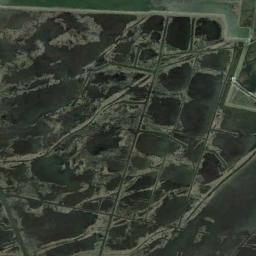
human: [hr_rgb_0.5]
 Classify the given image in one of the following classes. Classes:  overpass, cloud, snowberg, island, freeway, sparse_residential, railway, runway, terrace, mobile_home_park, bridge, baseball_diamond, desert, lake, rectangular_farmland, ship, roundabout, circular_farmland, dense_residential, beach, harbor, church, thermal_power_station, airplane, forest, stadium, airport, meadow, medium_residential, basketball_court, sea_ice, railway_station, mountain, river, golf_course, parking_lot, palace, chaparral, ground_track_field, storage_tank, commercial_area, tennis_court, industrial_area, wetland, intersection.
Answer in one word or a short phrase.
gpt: wetland